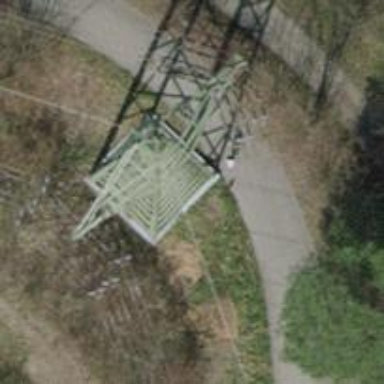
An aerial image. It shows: Lattice structure tower used for power distribution.